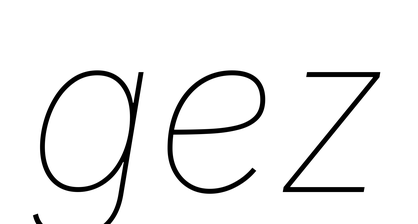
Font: Inter-Italic_Thin_Italic